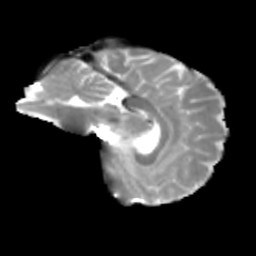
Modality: T2w
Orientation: sagittal
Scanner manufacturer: siemens
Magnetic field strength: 3 T
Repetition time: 4 s
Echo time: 0.0594 s